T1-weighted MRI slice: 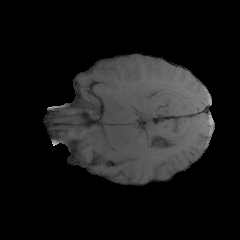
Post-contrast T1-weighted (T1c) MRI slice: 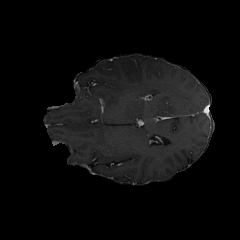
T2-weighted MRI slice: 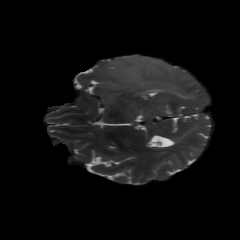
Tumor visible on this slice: yes